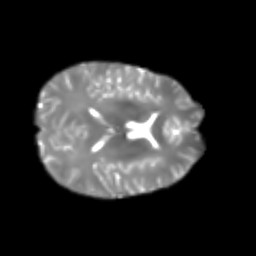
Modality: T2w
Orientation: axial
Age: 29
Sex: male
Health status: healthy